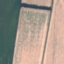
Land use / land cover: AnnualCrop